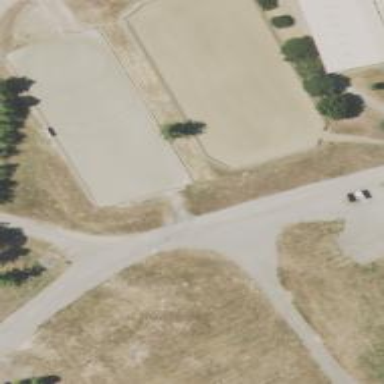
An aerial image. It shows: Equestrian pitch on the ground for leisure land use.